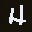
Label: 4